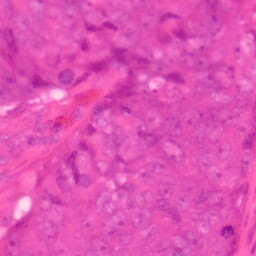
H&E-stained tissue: Colon